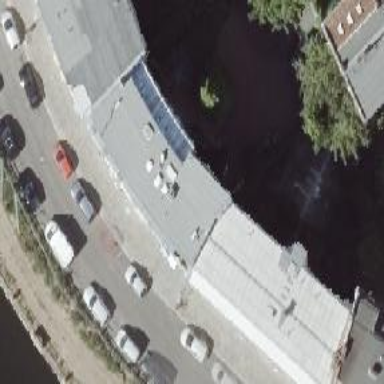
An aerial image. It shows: Flat-roofed apartment building.